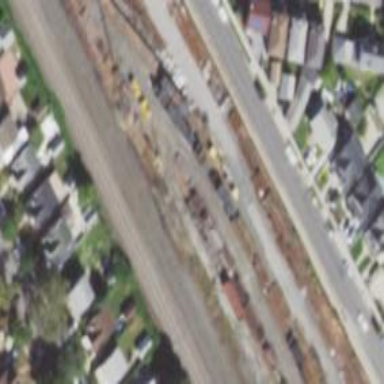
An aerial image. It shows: Railway yard.